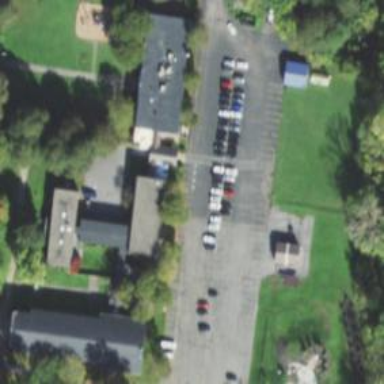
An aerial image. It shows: School.